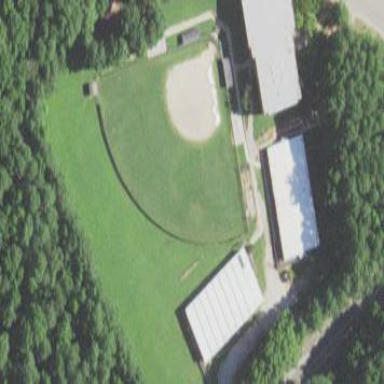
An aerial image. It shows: Baseball pitch for leisure and sports activities.